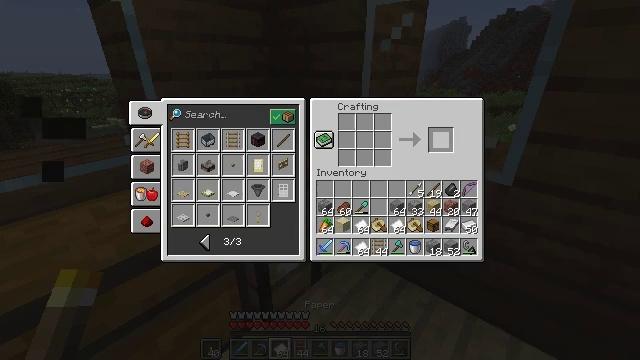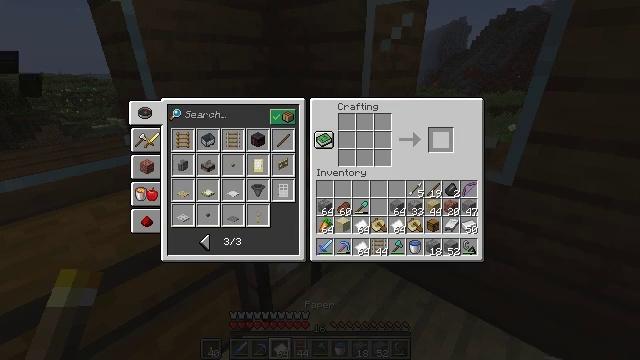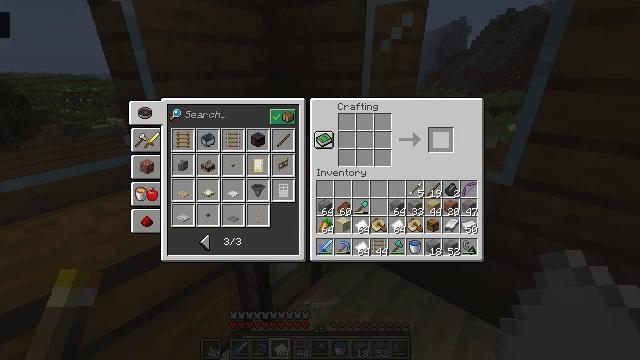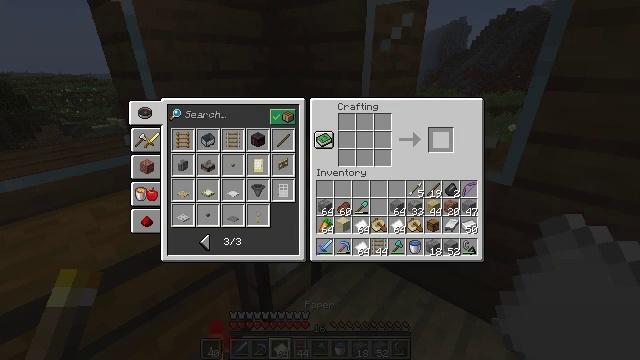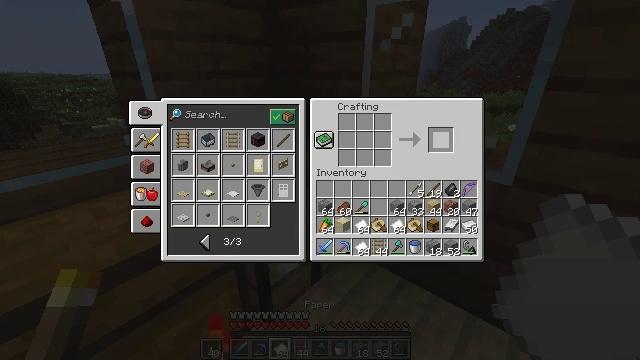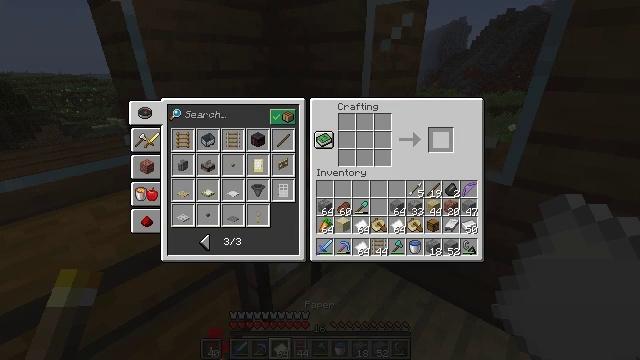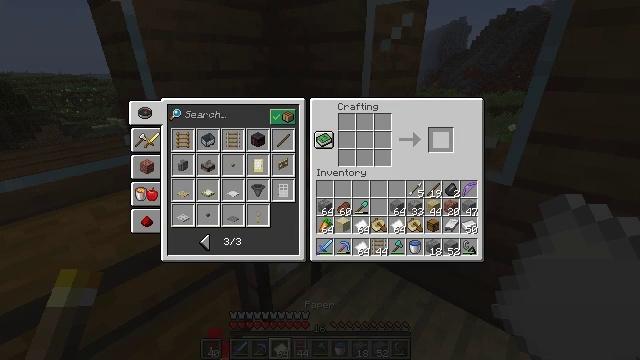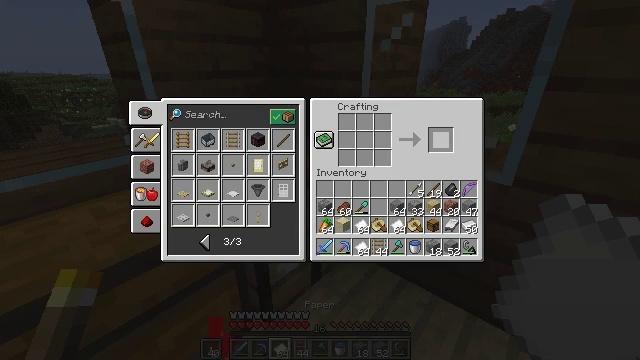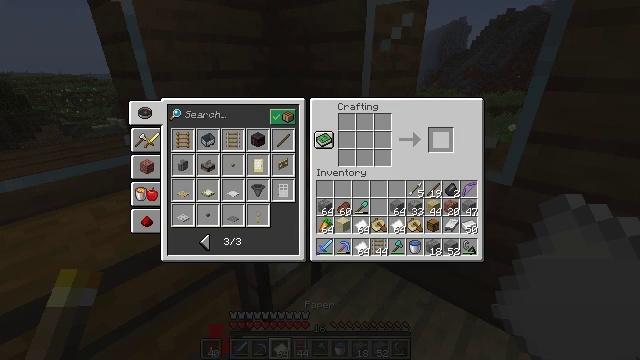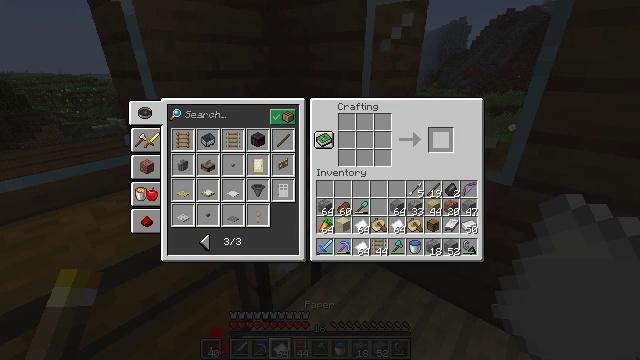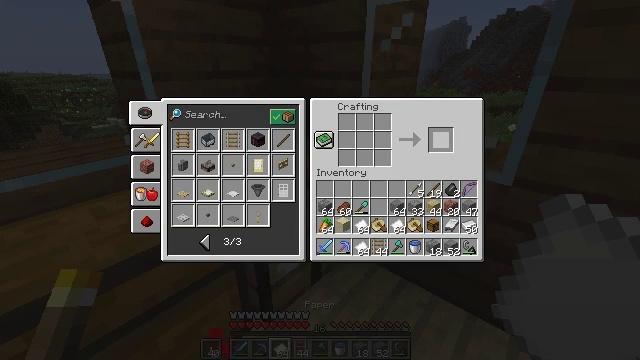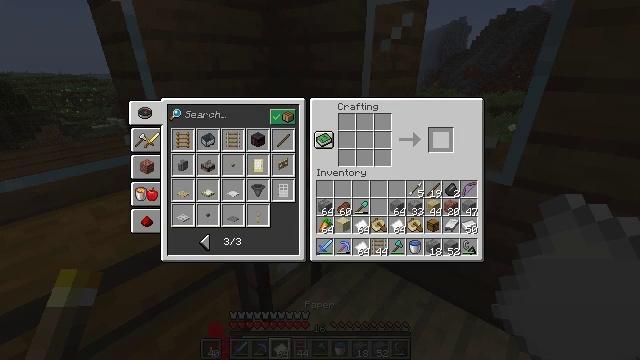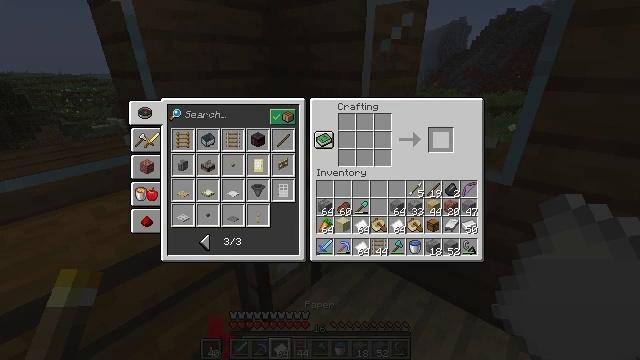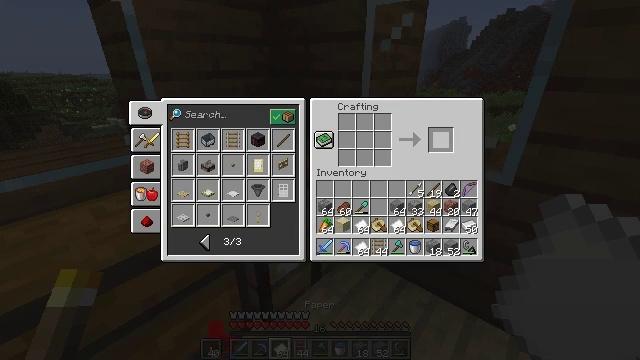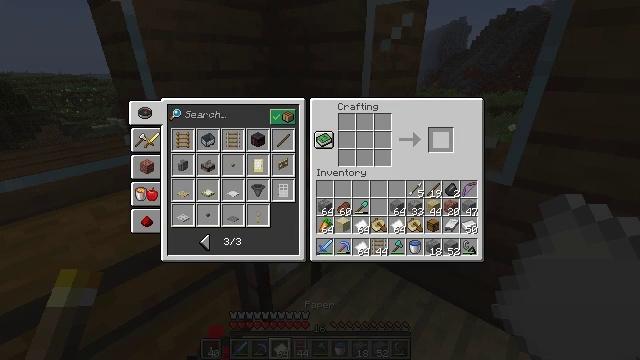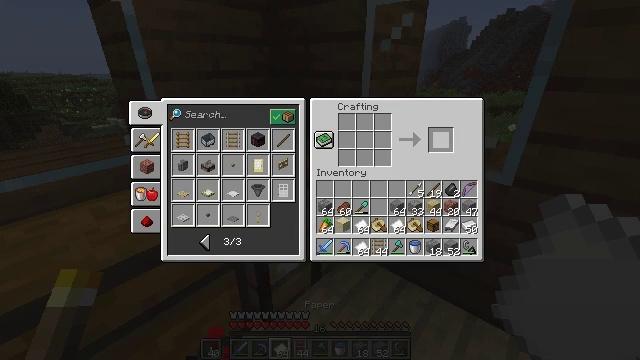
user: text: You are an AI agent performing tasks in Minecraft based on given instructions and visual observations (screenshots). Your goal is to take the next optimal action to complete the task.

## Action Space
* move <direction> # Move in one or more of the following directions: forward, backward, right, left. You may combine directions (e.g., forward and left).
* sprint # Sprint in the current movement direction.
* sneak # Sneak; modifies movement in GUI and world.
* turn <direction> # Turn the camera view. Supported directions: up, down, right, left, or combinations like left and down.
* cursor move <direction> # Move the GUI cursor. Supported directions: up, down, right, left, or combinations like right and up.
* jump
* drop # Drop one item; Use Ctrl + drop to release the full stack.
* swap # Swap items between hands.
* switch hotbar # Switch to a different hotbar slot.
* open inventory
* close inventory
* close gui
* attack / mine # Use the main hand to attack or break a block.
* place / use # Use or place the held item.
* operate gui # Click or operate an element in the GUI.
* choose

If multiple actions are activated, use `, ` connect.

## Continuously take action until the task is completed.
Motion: motion action
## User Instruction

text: Open the crafting table and craft a book.
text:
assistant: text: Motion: sneak
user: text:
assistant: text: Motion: sneak
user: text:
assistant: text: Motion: sneak
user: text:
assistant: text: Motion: sneak
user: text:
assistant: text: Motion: sneak
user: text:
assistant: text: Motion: sneak
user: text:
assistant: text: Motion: no_op
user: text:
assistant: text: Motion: no_op
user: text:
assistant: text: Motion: no_op
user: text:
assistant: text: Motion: no_op
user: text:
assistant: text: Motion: no_op
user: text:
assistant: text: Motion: no_op
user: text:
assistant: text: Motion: no_op
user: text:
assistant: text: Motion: no_op
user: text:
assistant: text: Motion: no_op
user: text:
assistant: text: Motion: no_op
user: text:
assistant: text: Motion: turn left
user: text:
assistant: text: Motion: no_op
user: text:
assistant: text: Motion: no_op
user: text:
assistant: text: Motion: no_op
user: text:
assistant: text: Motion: no_op
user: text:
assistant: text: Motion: no_op
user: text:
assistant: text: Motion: no_op
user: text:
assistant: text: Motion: no_op
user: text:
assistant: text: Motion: no_op
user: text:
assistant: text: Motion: no_op
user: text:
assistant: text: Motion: no_op
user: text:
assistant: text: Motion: no_op
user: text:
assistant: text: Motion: no_op
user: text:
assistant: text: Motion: no_op